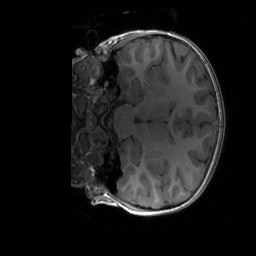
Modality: T1w
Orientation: coronal
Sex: female
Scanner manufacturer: siemens
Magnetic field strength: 3 T
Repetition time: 1.9 s
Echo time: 0.00243 s